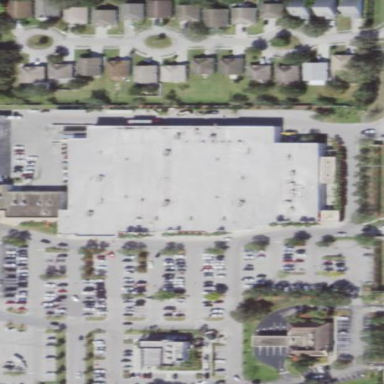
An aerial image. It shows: Retail building that houses department store.